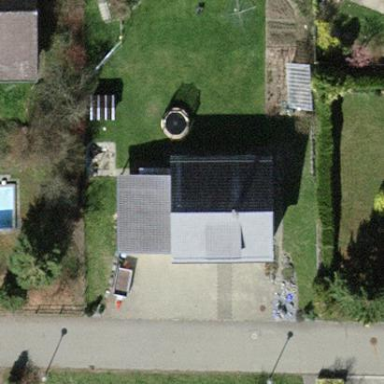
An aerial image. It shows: Detached building with gabled roof.